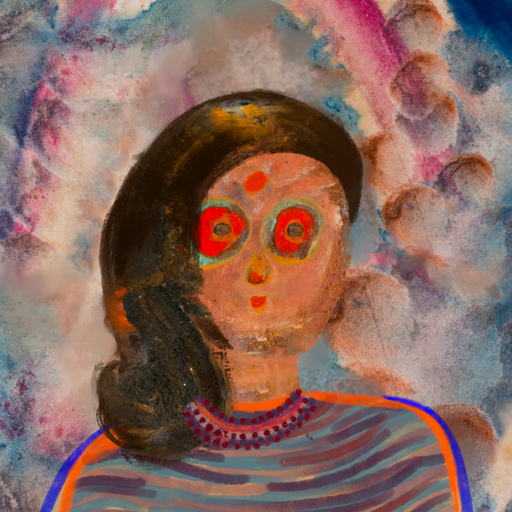
Background: Rupkatha, Head And Neck Front: Boggyland, Face Front: Sisters, Bust: Experience, Hair Front: Gypsy_Queen, Head Accessory: Blank, Second Necklace: Blank, Necklace: Roy_Bahadur, Baby: Blank